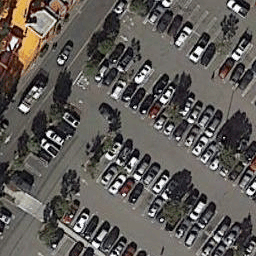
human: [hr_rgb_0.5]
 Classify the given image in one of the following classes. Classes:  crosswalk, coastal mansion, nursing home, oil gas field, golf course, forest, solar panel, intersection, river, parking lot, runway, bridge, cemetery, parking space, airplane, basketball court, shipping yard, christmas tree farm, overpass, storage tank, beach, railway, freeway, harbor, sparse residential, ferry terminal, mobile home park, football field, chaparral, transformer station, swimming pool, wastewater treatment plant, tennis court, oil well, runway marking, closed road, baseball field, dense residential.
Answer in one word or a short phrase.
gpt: parking lot